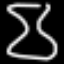
Label: hourglass